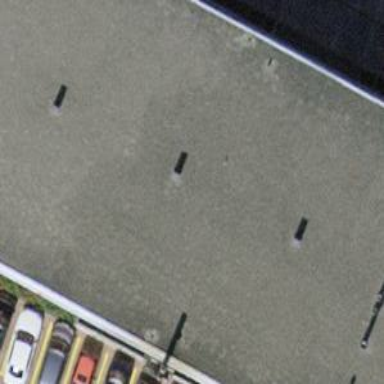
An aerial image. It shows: Building with flat roof.